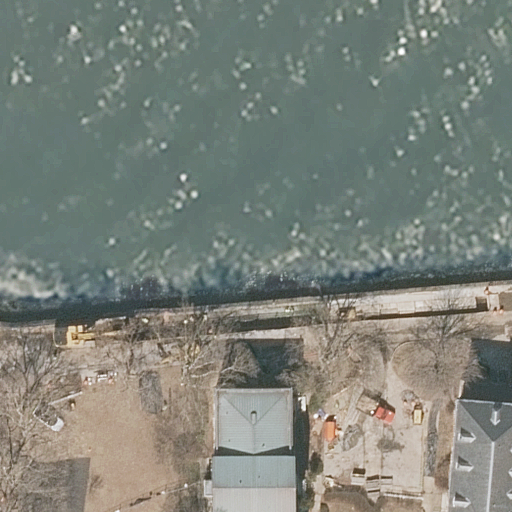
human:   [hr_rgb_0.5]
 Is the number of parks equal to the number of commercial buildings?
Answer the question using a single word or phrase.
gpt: no

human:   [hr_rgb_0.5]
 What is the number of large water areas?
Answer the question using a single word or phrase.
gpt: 1

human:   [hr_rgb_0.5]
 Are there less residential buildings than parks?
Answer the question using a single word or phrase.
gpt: no

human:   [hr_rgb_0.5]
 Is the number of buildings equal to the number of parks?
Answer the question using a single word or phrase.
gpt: no

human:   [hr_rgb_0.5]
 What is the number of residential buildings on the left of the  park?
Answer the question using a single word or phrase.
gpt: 0

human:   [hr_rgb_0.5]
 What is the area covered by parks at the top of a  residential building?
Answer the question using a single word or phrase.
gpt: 0m2

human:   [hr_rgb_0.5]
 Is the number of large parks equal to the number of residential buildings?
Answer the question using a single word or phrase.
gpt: no

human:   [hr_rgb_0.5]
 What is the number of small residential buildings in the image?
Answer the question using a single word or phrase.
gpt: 0

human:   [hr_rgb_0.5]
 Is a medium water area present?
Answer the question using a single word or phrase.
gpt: no

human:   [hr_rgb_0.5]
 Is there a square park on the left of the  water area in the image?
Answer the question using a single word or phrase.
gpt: no

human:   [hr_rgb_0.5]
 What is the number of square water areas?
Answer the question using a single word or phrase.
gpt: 0

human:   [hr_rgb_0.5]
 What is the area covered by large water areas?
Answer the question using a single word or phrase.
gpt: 6024m2

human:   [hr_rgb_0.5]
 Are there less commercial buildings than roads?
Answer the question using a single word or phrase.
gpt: yes

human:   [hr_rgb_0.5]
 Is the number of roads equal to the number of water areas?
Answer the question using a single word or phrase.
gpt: yes

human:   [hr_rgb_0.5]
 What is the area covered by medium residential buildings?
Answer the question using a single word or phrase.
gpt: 668m2

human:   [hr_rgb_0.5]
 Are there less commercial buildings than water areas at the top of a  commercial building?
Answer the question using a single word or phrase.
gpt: no

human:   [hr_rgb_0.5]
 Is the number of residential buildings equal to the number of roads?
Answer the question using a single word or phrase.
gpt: no

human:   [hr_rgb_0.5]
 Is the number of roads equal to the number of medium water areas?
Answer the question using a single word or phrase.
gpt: no

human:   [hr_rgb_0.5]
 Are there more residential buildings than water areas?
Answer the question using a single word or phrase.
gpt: yes

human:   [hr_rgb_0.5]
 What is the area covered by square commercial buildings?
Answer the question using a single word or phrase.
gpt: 0m2

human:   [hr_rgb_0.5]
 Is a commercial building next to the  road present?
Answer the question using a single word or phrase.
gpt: no

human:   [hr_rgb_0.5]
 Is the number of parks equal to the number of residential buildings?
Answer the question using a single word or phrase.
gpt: no

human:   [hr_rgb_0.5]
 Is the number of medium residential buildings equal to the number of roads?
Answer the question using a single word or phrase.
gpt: no

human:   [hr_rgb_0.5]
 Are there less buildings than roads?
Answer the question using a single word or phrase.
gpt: no

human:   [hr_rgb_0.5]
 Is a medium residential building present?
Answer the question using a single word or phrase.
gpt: yes

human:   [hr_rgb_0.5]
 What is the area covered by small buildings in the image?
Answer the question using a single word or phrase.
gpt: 0m2

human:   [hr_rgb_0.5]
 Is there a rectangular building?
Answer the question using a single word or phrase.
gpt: yes

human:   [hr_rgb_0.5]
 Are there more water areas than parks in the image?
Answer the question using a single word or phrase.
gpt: no

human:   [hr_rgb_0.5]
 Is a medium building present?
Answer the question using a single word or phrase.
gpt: yes

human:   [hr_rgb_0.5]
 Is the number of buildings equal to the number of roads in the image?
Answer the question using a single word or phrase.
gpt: no

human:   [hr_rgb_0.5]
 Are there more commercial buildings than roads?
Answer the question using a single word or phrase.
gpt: no

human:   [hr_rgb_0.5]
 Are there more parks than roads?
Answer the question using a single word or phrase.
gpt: no

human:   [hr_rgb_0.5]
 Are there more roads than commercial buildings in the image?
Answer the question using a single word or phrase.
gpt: yes

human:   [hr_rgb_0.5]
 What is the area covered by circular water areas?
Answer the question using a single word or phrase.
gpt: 0m2

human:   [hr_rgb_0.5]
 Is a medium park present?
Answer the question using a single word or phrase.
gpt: no

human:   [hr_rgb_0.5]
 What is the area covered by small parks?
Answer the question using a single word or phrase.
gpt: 0m2